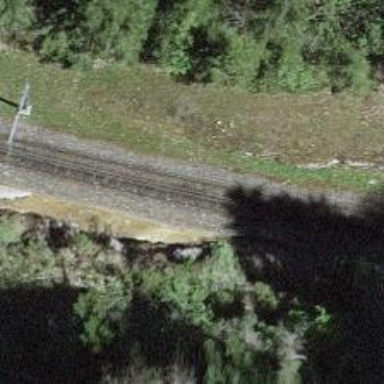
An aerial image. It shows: Single railway track with electrification through contact line.